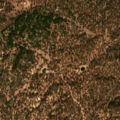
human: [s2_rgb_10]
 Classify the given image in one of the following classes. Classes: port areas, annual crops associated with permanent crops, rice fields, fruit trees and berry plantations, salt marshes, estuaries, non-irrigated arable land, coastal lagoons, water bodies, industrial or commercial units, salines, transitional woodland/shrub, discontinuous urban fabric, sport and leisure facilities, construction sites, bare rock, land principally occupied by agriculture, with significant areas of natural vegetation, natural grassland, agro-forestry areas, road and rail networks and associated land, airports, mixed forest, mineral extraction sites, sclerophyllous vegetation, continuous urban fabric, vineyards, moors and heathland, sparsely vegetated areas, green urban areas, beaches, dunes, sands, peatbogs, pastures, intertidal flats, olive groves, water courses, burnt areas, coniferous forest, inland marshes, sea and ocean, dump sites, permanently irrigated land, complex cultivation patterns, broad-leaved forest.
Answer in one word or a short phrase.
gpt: agro-forestry areas, broad-leaved forest, mixed forest